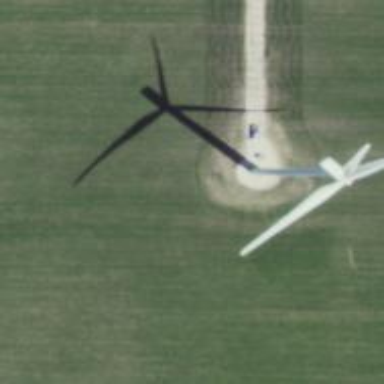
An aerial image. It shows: Wind generator in the form of horizontal axis wind turbine.